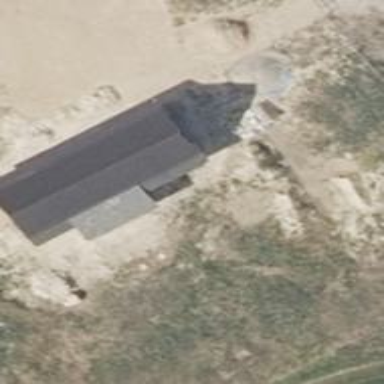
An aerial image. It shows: Simple house.